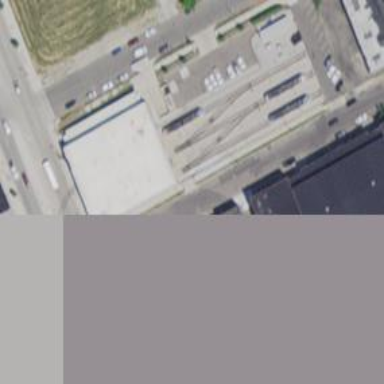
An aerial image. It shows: Tram railway passing through building tunnel. The tunnel serves as passage to yard.